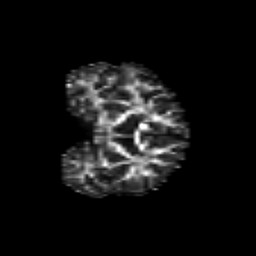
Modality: FA
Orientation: coronal
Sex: male
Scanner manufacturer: siemens
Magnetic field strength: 3 T
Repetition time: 5 s
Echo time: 0.071 s